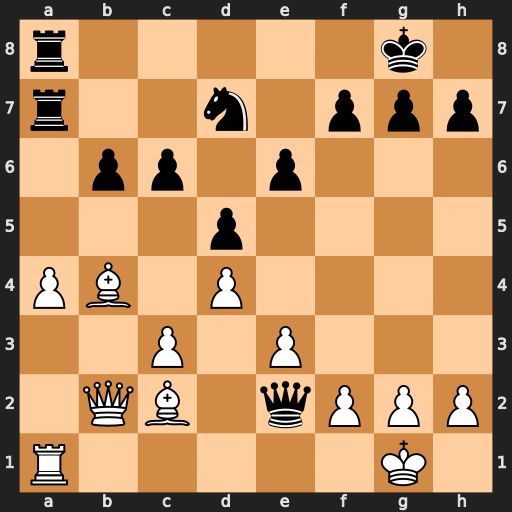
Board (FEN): r5k1/r2n1ppp/1pp1p3/3p4/PB1P4/2P1P3/1QB1qPPP/R5K1
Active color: w
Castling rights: -
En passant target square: -
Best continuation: Bxh7+ Kxh7 Qxe2